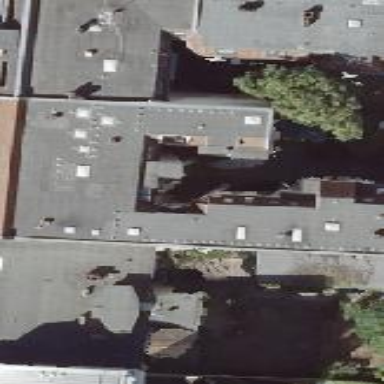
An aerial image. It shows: Apartment building with double saltbox roof shape.